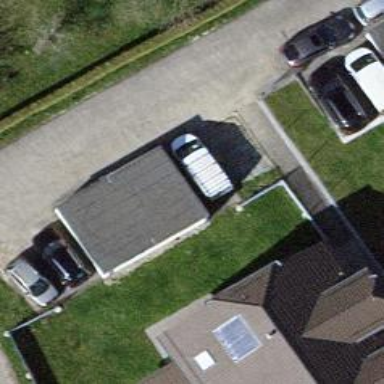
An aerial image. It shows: Garage.